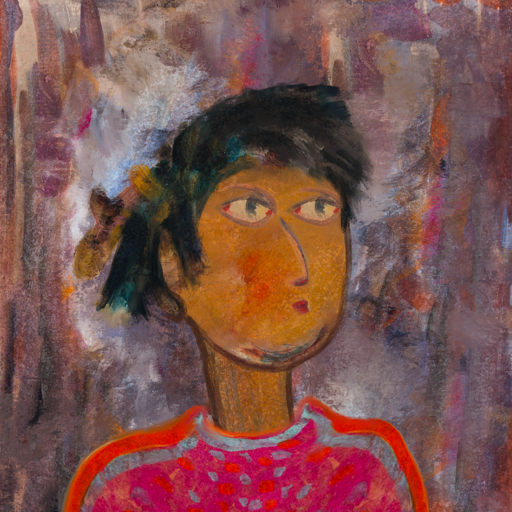
Background: Hypocrite, Head And Neck Side: Pipe, Face Side: GypsyMother, Bust: Sisters, Hair Side: Pipe, Head Accessory: Blank, Second Necklace: Blank, Necklace: Blank, Baby: Blank